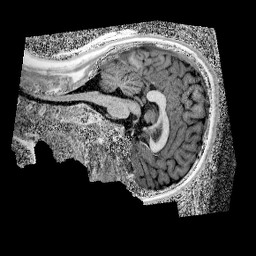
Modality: UNIT1_denoised
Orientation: sagittal
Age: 14
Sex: female
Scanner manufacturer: siemens
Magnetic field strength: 3 T
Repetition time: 4 s
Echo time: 0.00299 s